Question: I am creating an application of sale purchase I want to retrieve all the profit of sale mobiles and Sum the values to obtain the total earning.
'''
mDatabaseReference.addListenerForSingleValueEvent(new ValueEventListener() {
@Override
public void onDataChange(@NonNull DataSnapshot dataSnapshot) {
List<Float> list = new ArrayList<>();
for (DataSnapshot ds : dataSnapshot.getChildren()) {
list.add(Float.valueOf(Float.parseFloat(ds.child("profit").getValue().toString())));
double sum = 0.0;
for (Float d : list) {
double floatValue = (double) d.floatValue();
Double.isNaN(floatValue);
sum += floatValue;
}
Toast.makeText(RecordsActivity.this, "Earning = " + sum, Toast.LENGTH_SHORT).show();
}
}
@Override
public void onCancelled(@NonNull DatabaseError databaseError) {
Toast.makeText(RecordsActivity.this, databaseError.getMessage(), Toast.LENGTH_SHORT).show();
}
});
'''
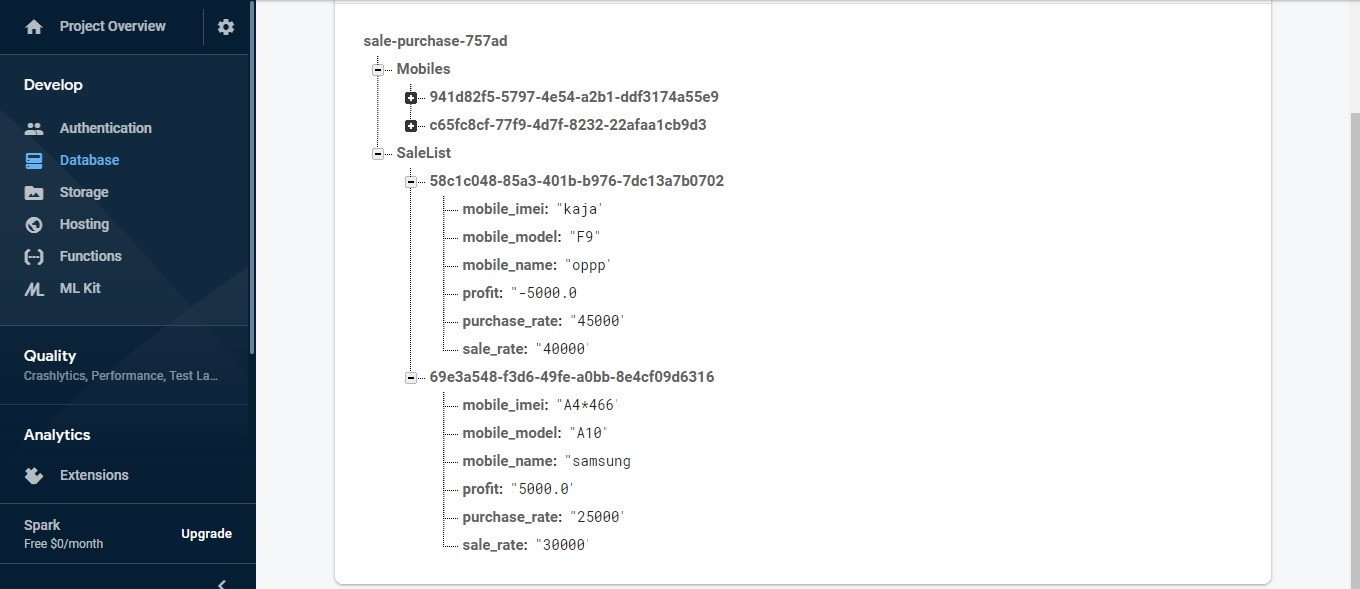
Answer: For starters I would suggest that you send profits to the database as ints. Then you can find the total sum of the figures under the nodes profits in a data snapshot as shown below
'''
@Override
public void onDataChange(@NonNull DataSnapshot
dataSnapshot) {
int sum=0;
for (DataSnapshot ds1:dataSnapshot.getChildren()){
int a=ds1.child("profit").getValue(Integer.class);
sum+=b;
int i = sum;
String value = String.valueOf(i);
Toast.makeText(RecordsActivity.this, value,
Toast .LENGTH_SHORT).show();
}
}
@Override
public void onCancelled(@NonNull DatabaseError databaseError) {
}
'''
});